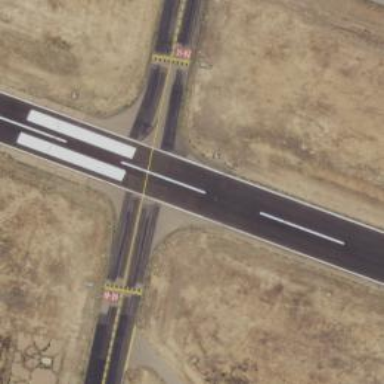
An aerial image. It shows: Image of taxiway at airport.